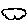
Label: cloud